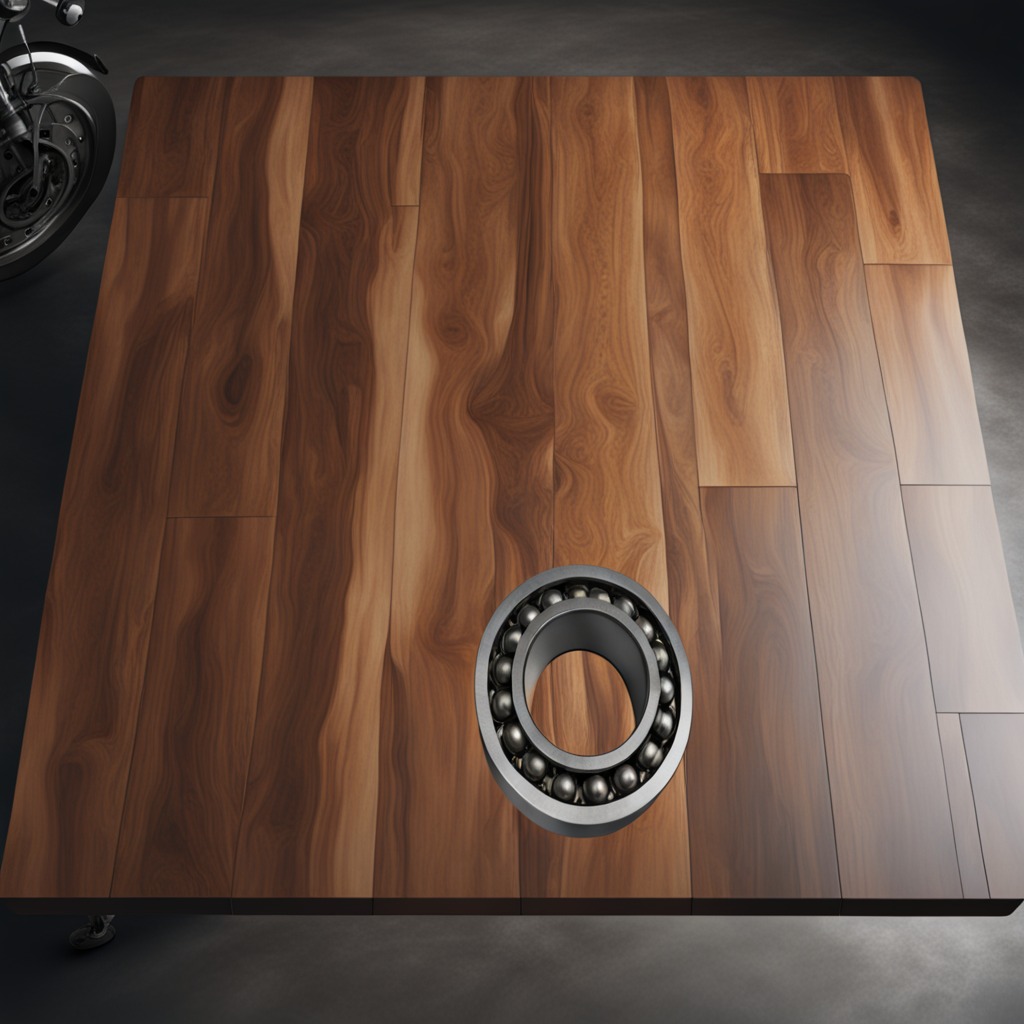
A metal ball bearing is lying on the wooden table.